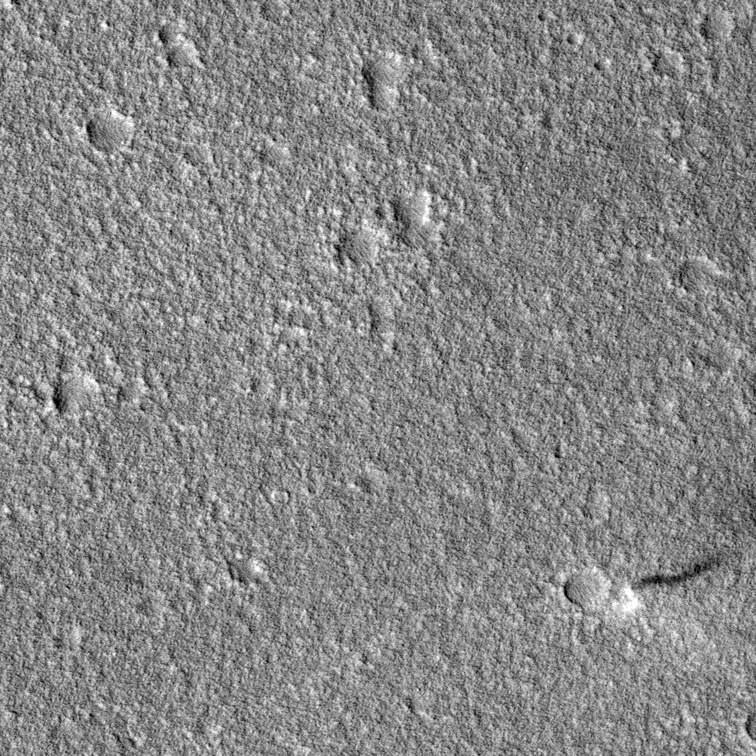
Label: dustdevil